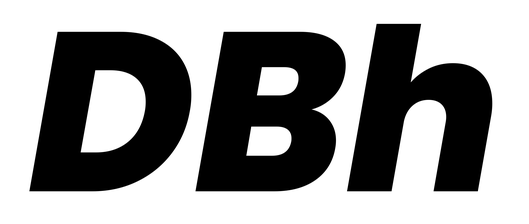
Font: Poppins-ExtraBoldItalic